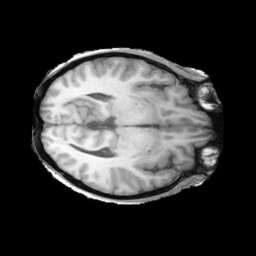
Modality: T1w
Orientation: axial
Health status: ill
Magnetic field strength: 3 T